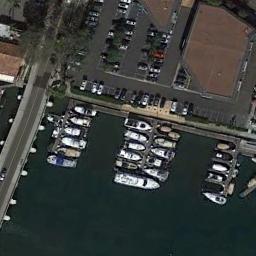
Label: harbor